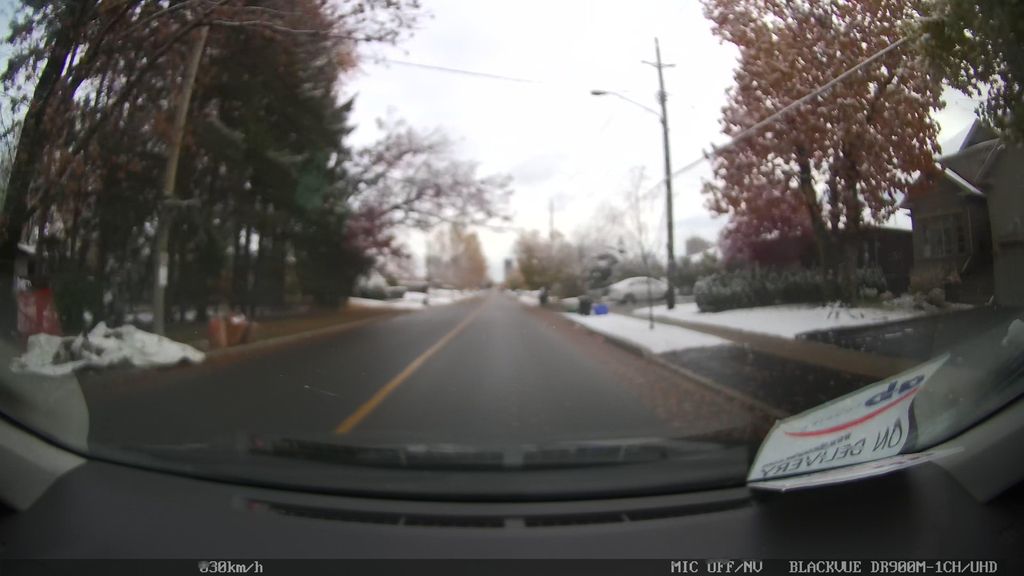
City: toronto